Question: I want to use Google's Roboto font on my website and I am following this tutorial:
<URL>
I have downloaded the file which has a folder structure like this:

Now I have three questions:
1. I have css in my media/css/main.css url. So where do I need to put that folder?
2. Do I need to extract all eot,svg etc from all sub folder and put in fonts folder?
3. Do I need to create css file fonts.css and include in my base template file?
The example he uses this
'''
@font-face {
font-family: 'Roboto';
src: url('Roboto-ThinItalic-webfont.eot');
src: url('Roboto-ThinItalic-webfont.eot?#iefix') format('embedded-opentype'),
url('Roboto-ThinItalic-webfont.woff') format('woff'),
url('Roboto-ThinItalic-webfont.ttf') format('truetype'),
url('Roboto-ThinItalic-webfont.svg#RobotoThinItalic') format('svg'); (under the Apache Software License).
font-weight: 200;
font-style: italic;
}
'''
What should my url look like, if I want to have the dir structure like:
'/media/fonts/roboto'
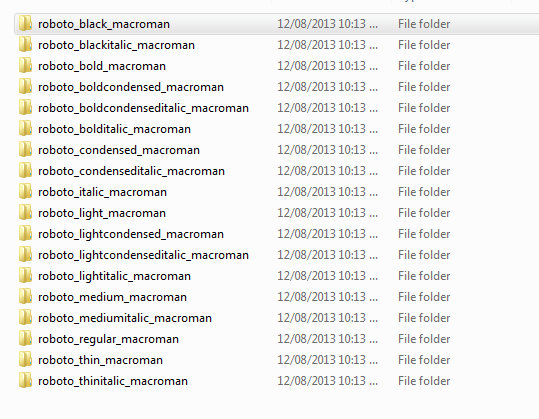
Answer: You don't really need to do any of this.
- <URL>- 'Roboto'- -
The page will give you a '<link>' element to include in your pages, and a list of sample 'font-family' rules to use in your CSS.
Using Google's fonts this way guarantees availability, and reduces bandwidth to your own server.